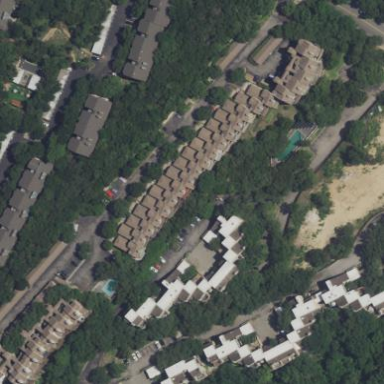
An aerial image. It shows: Residential area consisting of condominiums.